Question: I am new Swift
I get this error: ''($T15) -> $T16' is not identical to 'SKEmitterNode''
From this code:
'''
func didBeginContact(contact: SKPhysicsContact) {
let untypedEmitter : AnyObject = NSKeyedUnarchiver.unarchiveObjectWithFile(NSBundle.mainBundle().pathForResource("Explosion", ofType: "sks")!)!
let emitter:SKEmitterNode = untypedEmitter as SKEmitterNode
emitter.position = Player.position
self.addChild(emitter)
emitter(runAction(SKAction.sequence([SKAction.waitForDuration(0.1), SKAction.runBlock(emitter.particleBirthRate = 0)])))
}
'''
The error is on the last line
Screenshot:
I am running XCode version 6.2
Thank You
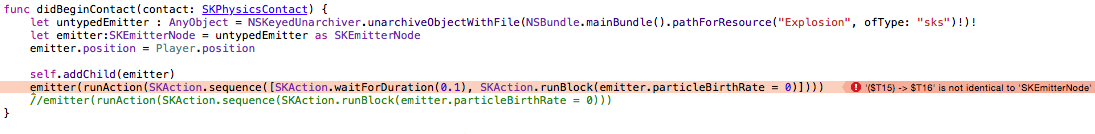
Answer: You are using the wrong syntax for calling the 'runAction' method on the node. It should be
'''
emitter.runAction(SKAction.sequence([SKAction.waitForDuration(0.1), SKAction.runBlock({emitter.particleBirthRate = 0})]))
'''
Note the change from 'emitter(runAction( ... ))' to 'emitter.runAction( ... )'.
Also note that there was no block passed to 'runBlock'. It should be
'''
SKAction.runBlock({ /* code in here */ })
'''
instead of just
'''
SKAction.runBlock( /* just code here wouldn't be inside of a block/closure */ )
'''